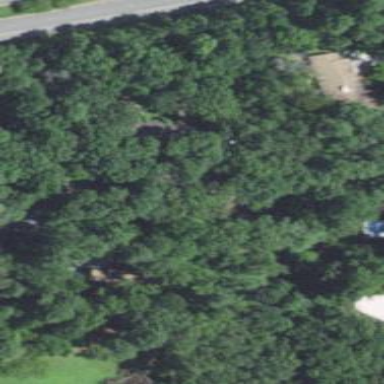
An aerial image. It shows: Mixed woodland area with variety of leaf types and cycles.